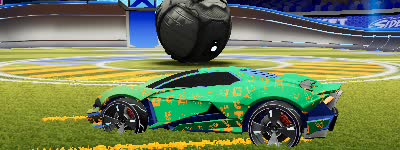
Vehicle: werewolf